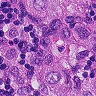
Metastatic tissue present: yes